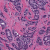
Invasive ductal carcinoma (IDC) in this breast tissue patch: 1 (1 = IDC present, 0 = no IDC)